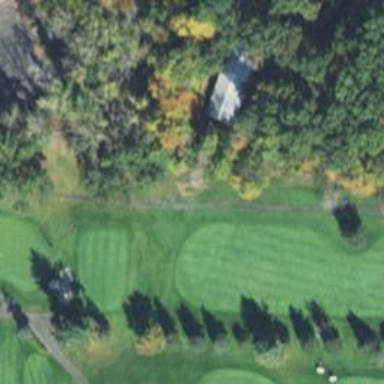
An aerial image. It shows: Path for both road and golf.